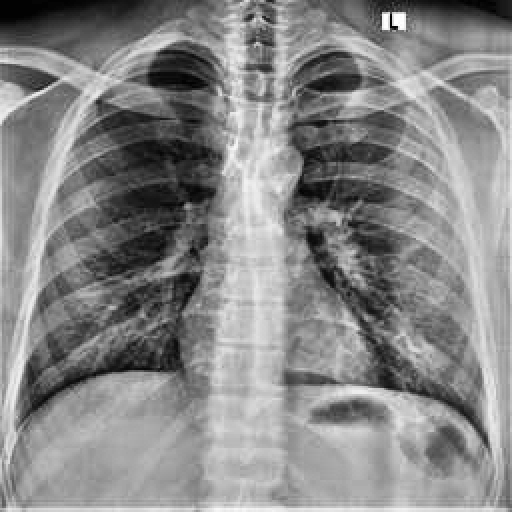
Finding: NORMAL